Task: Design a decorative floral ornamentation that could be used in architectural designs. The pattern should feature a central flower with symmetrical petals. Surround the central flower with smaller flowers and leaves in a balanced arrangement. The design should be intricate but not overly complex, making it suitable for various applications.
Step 355:
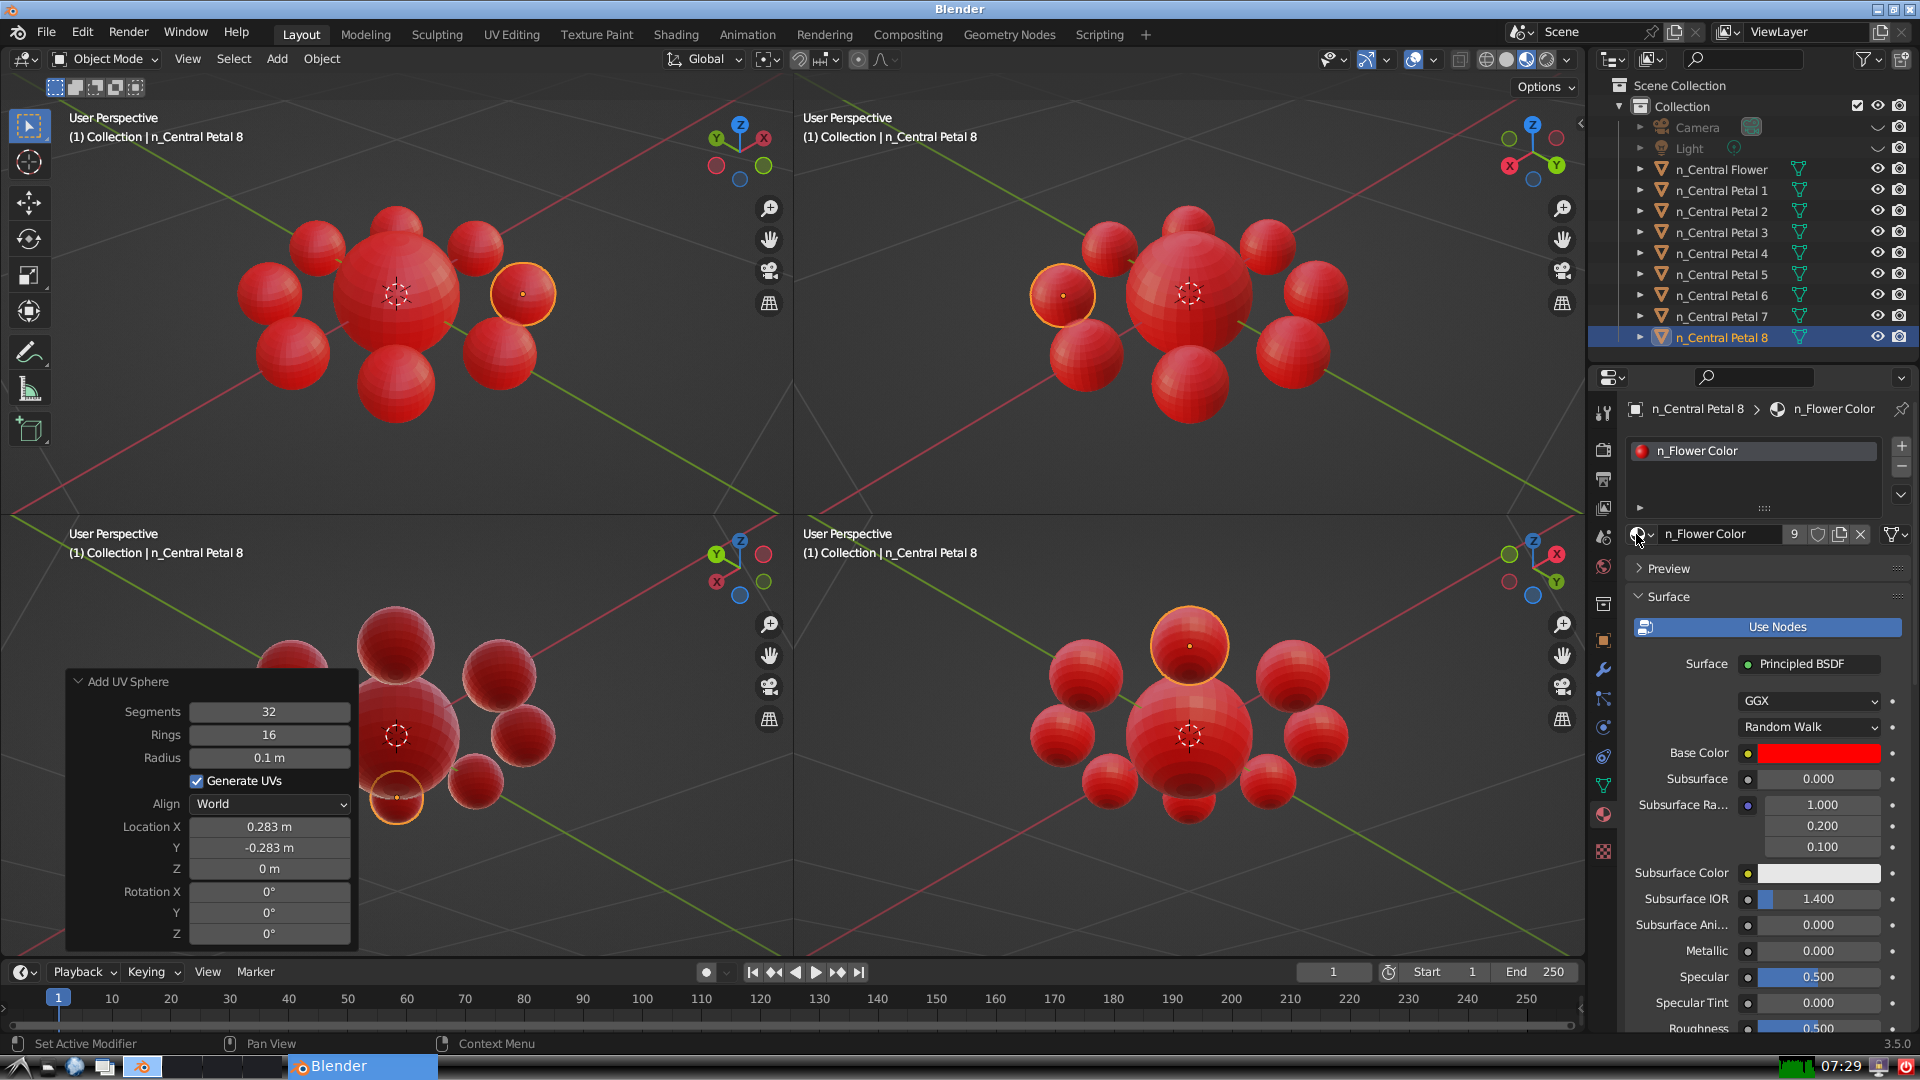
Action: {"mouse_move": [278, 58]}